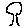
Label: tree